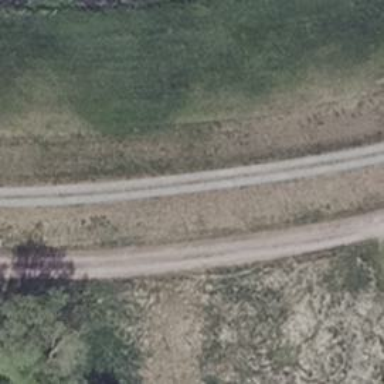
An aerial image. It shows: Track road with grade4 tracktype.